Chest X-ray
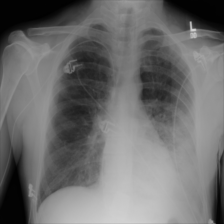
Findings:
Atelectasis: negative
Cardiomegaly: negative
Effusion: negative
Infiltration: negative
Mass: negative
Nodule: negative
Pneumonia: negative
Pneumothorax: negative
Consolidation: positive
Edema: negative
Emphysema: negative
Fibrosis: negative
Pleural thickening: negative
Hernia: negative